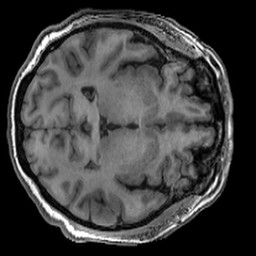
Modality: T1w
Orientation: axial
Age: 50
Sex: female
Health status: ill
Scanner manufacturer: ge
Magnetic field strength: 3 T
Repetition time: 0.008164 s
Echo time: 0.003184 s